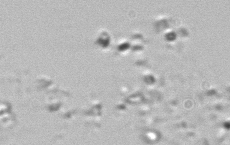
Label: Phaeocystis_debris